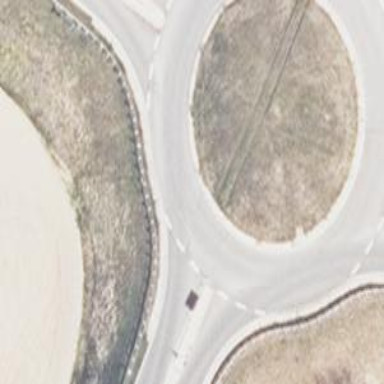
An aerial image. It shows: Tertiary road with asphalt surface leading to roundabout.